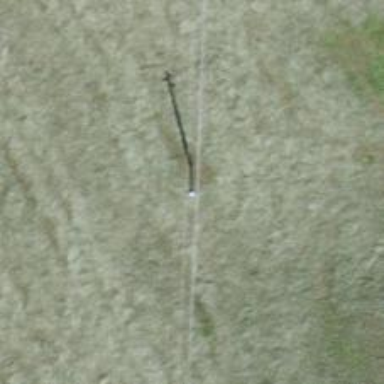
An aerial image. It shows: Minor power line.